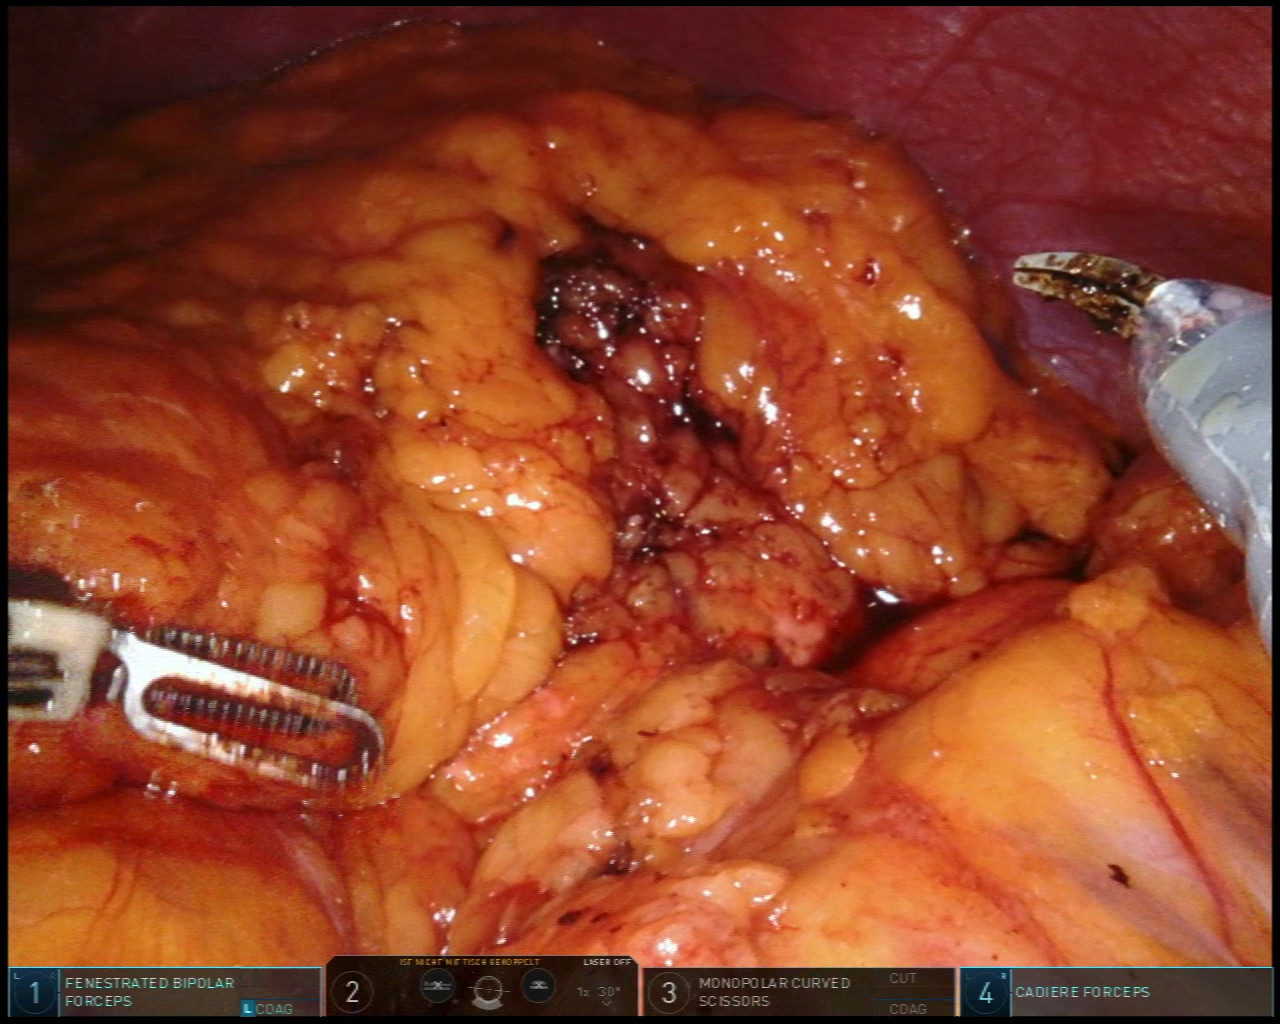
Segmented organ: pancreas
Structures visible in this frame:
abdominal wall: yes
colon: yes
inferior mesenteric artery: no
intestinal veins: no
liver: no
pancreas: yes
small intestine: no
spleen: no
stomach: no
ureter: no
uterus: no
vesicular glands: no